Question: I am completely new to mysql and do not have any education in programming. I learn everything by myself by searching tutorials and by reading answers here in stackoverflow. My problem here is that my statement does not output anything nor any error. So I total don't understand what's happening in the code. As my schema and statement are a bit long, I made an sqlfiddle <URL> so that you can test yourself.
Here is the output I expect. Please help me.

Here is my attempted query:
'''
SELECT regd, Subject, Section, Test_date,
(CASE WHEN (Name_of_exam = 'First Unit Exam'
OR Name_of_exam = 'Second Unit Exam'
OR Name_of_exam = 'Third Unit Exam')
THEN (Mark_score / Full_mark) *25 END) AS t_scored,
(CASE
WHEN (Name_of_exam = 'First Unit Exam'
OR Name_of_exam = 'Second Unit Exam'
OR Name_of_exam = 'Third Unit Exam')
THEN (Full_mark) END) AS t_fm,
(CASE
WHEN (Name_of_exam = 'First Term Weekly Test'
OR Name_of_exam = 'Second Term Weekly Test'
OR Name_of_exam = 'Third Term Weekly Test'
OR Name_of_exam = 'Final Term Weekly Test')
THEN (Mark_score / Full_mark) *25
END ) AS w_scored,
(CASE
WHEN (Name_of_exam = 'First Term Weekly Test'
OR Name_of_exam = 'Second Term Weekly Test'
OR Name_of_exam = 'Third Term Weekly Test'
OR Name_of_exam = 'Final Term Weekly Test')
THEN (Full_mark) END ) AS w_fm,
(CASE
WHEN Name_of_exam = 'Final Unit Exam'
THEN (Mark_score / Full_mark) *25
END ) AS f_scored,
(CASE
WHEN Name_of_exam = 'Final Unit Exam'
THEN (Mark_score) END ) AS score_m,
(CASE
WHEN Name_of_exam = 'CCE'
THEN (Mark_score / Full_mark) *25
END ) AS cce_scored,
(CASE
WHEN Name_of_exam = 'CCE'
THEN (Full_mark) END ) AS cce_fm
FROM exam
WHERE regd='2321' AND Section='A'
AND Test_date BETWEEN '2013-11-01' AND '2013-11-15'
GROUP BY Subject
'''
Update: There are three unit exams, four weekly tests, one final exam and one CCE from field 'Name_of_exam'. 25% of the three unit exams namely First Unit Exam, Second Unit Exam, Third Unit Exam needs to be calculated, which can be calculated of course by dividing the sum of mark scored on the three unit exams by the sum of full_marks of the three unit exams. Secondly, We have four weekly test viz., First Term Weekly Test, Second Term Weekly Test, Third Term Weekly Test and Final Term Weekly Test. And a student can have more than one test in the same subject in all of the weekly tests. I want to calculate 25% of the sum of mark_scored from all of the weekly tests, which can be calculated by dividing the sum of mark scores from all the tests by the sum of fullmarks from all the weekly tests. And I want to take out 25% both from CCE and Final Unit Exam. We have four 25% which means 100 in total.
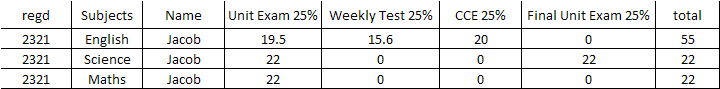
Answer: This is the query:
'''
SELECT regd, Subject, Section, Test_date,
SUM(CASE WHEN Name_of_exam IN ('First Unit Exam', 'Second Unit Exam', 'Third Unit Exam')
THEN Mark_score
END)/SUM(CASE WHEN Name_of_exam IN ('First Unit Exam', 'Second Unit Exam', 'Third Unit Exam')
THEN Full_Mark
END)*25 AS t_scored,
SUM(CASE WHEN Name_of_exam IN ('First Unit Exam', 'Second Unit Exam' 'Third Unit Exam')
THEN (Full_mark)
END) AS t_fm,
SUM(CASE WHEN Name_of_exam IN ('First Term Weekly Test', 'Second Term Weekly Test', 'Third Term Weekly Test', 'Final Term Weekly Test')
THEN Mark_score
END)/SUM(CASE WHEN Name_of_exam IN ('First Term Weekly Test', 'Second Term Weekly Test', 'Third Term Weekly Test', 'Final Term Weekly Test')
THEN Full_Mark
END)*25 AS w_scored,
SUM(CASE WHEN Name_of_exam IN ('First Term Weekly Test', 'Second Term Weekly Test', 'Third Term Weekly Test', 'Final Term Weekly Test')
THEN (Full_mark)
END) AS w_fm,
SUM(CASE WHEN Name_of_exam = 'Final Unit Exam'
THEN Mark_score
END)/SUM(CASE WHEN Name_of_exam = 'Final Unit Exam'
THEN Full_Mark
END)*25 AS f_scored,
SUM(CASE WHEN Name_of_exam = 'Final Unit Exam'
THEN (Mark_score)
END) AS score_m,
SUM(CASE WHEN Name_of_exam = 'CCE'
THEN Mark_score
END)/SUM(CASE WHEN Name_of_exam = 'CCE'
THEN Full_Mark
END)*25 AS cce_scored,
SUM(CASE WHEN Name_of_exam = 'CCE'
THEN (Full_mark)
END) AS cce_fm
FROM exam
WHERE regd='2321' AND Section='A'
GROUP BY Subject
'''
<URL>